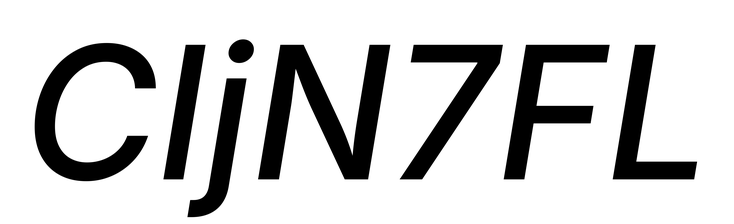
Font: Inter-Italic_Medium_Italic